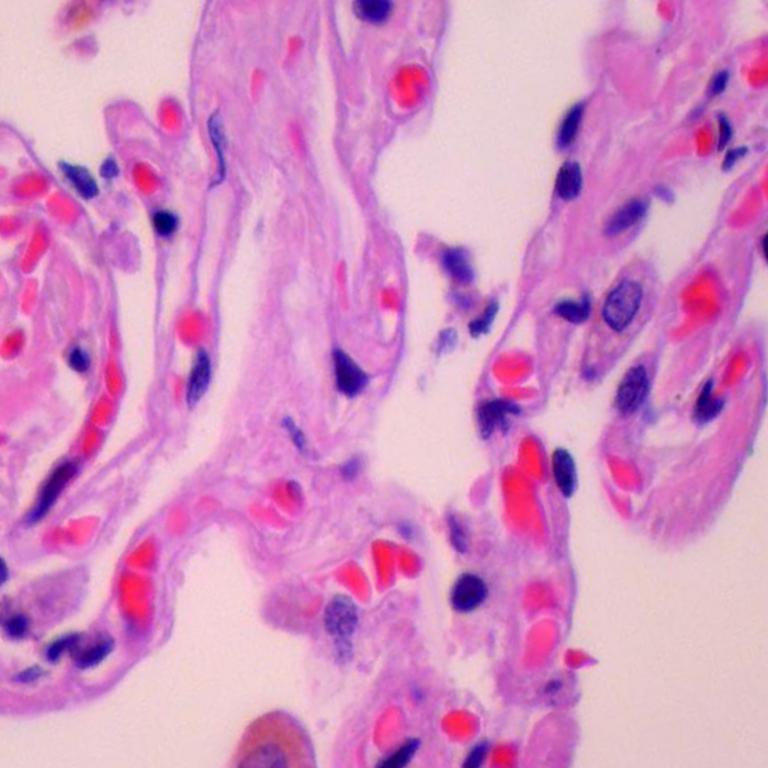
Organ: lung
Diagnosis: benign